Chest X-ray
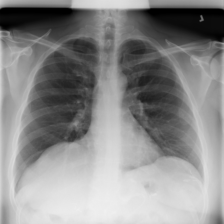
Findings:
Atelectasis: negative
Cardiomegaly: negative
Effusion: negative
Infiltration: positive
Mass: negative
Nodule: negative
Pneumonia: negative
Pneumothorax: negative
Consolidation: negative
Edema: negative
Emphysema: negative
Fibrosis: negative
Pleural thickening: negative
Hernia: negative